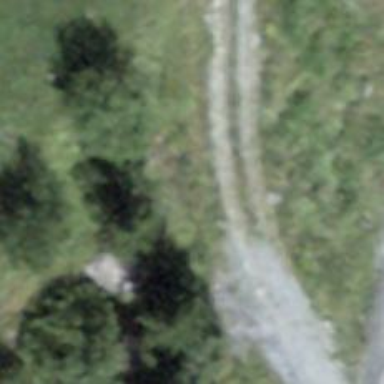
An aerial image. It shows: Downhill skiing track.